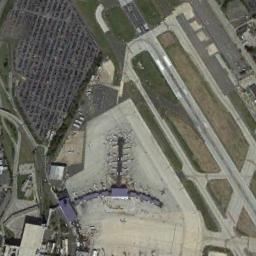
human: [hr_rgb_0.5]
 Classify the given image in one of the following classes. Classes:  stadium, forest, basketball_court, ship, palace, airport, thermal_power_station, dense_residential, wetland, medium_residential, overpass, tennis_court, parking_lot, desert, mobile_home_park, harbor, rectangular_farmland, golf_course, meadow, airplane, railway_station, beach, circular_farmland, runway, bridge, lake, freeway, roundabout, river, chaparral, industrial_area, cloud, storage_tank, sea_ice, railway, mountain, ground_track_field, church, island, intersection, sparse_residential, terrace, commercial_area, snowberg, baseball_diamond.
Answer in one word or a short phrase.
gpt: airport